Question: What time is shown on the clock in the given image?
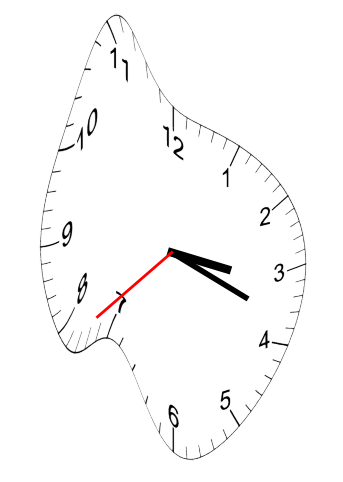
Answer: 03:18:38